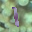
Label: 1